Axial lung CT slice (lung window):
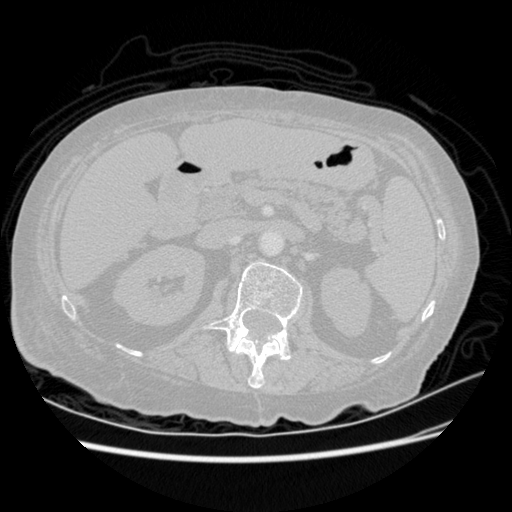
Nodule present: no